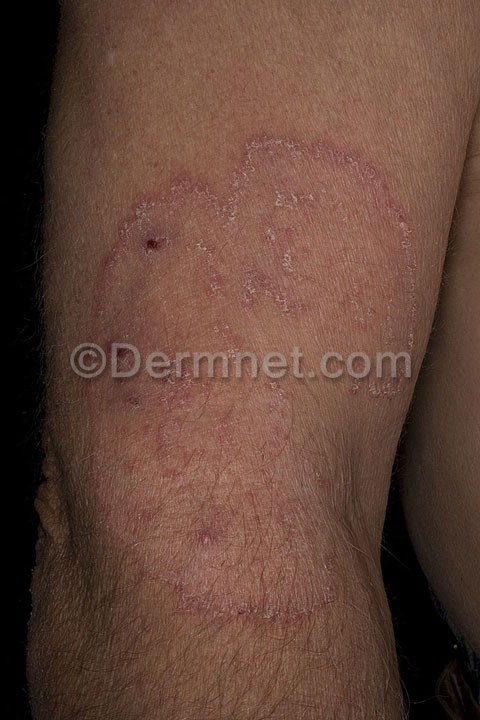
Disease: Tinea Ringworm Candidiasis and other Fungal Infections